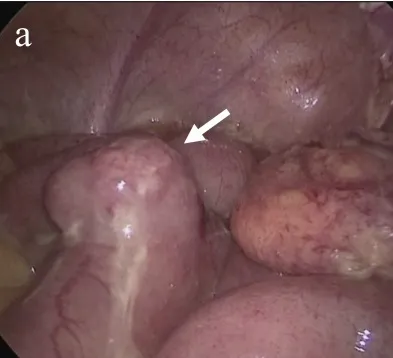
Intraoperative photograph and macroscopic findings in Case 2. . (a, b) Intraoperative photograph showing the remarkably swollen part of the ileum (arrow) and perforation caused by a metallic component of the denture (arrowhead).
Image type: medical_photograph (other_medical_photograph)